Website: lowes
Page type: payment
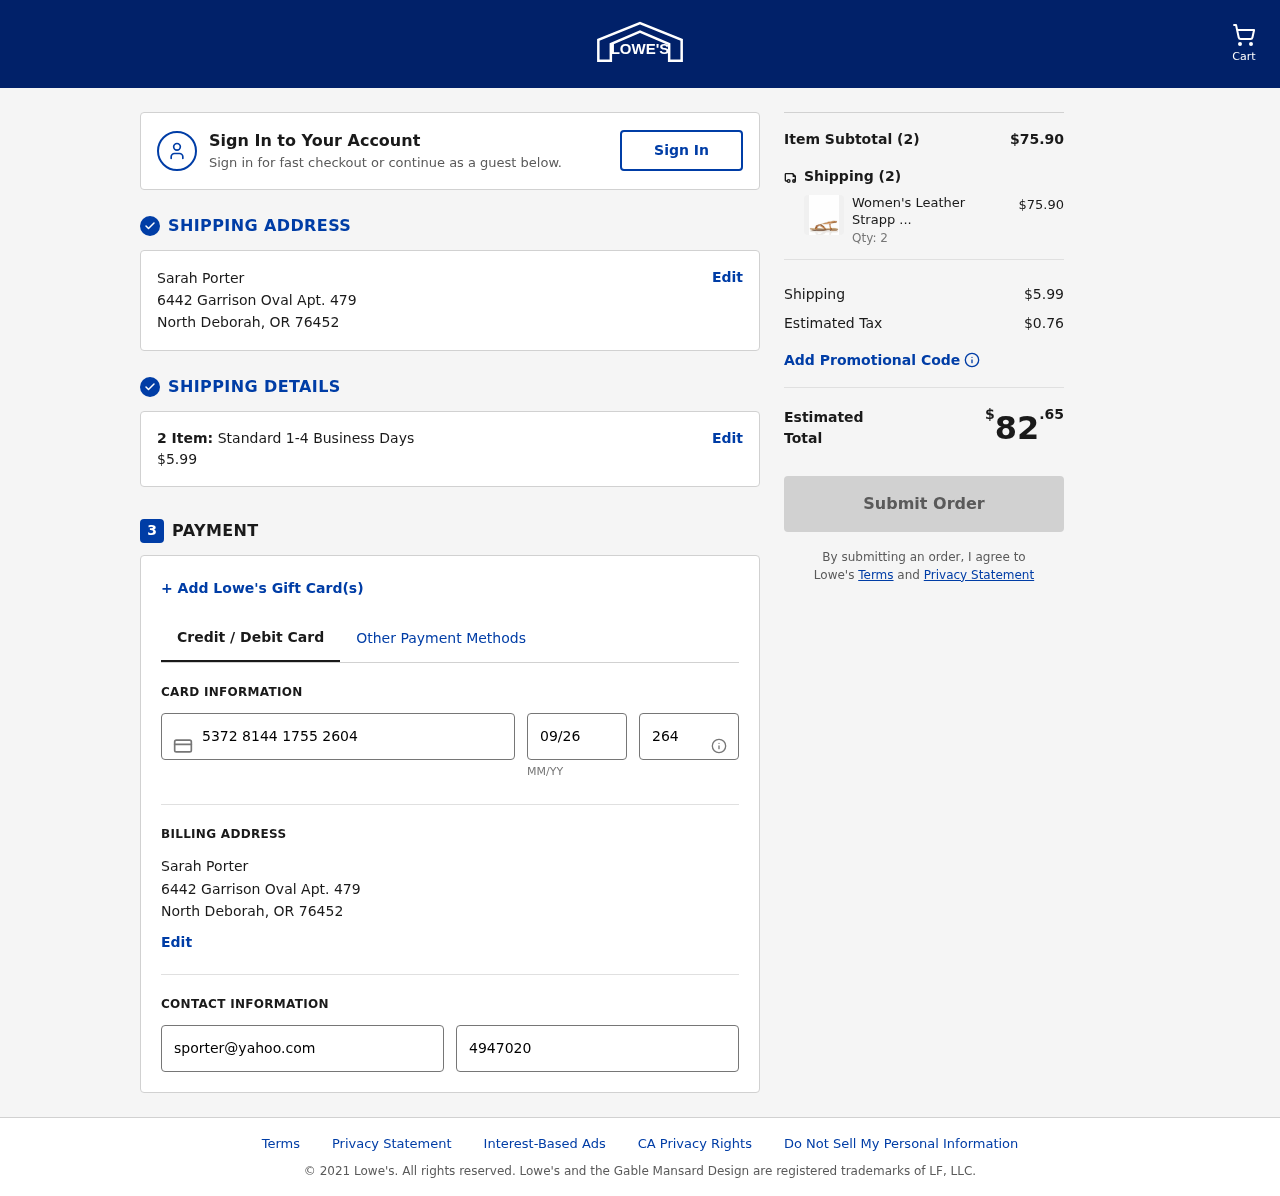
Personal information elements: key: PII_CARD_CVV
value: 264
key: PII_CARD_EXPIRY
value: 09/26
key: PII_CARD_NUMBER
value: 5372 8144 1755 2604
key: PII_CITY
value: North Deborah
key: PII_EMAIL
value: sporter@yahoo.com
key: PII_FULLNAME
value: Sarah Porter
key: PII_PHONE
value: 4947020727
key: PII_POSTCODE
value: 76452
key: PII_STATE_ABBR
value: OR
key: PII_STREET
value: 6442 Garrison Oval Apt. 479
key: PII_FULLNAME2
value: Sarah Porter
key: PII_STREET2
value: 6442 Garrison Oval Apt. 479
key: PII_CITY2
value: North Deborah
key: PII_STATE_ABBR2
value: OR
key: PII_POSTCODE2
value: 76452
Product elements: key: PRODUCT1_NAME
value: Women's Leather Strappy Gladiator Open Toe Sandals, Brown (Dragon Tan), 3
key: PRODUCT1_PRICE
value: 37.95
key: PRODUCT1_QUANTITY
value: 2
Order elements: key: ORDER_NUM_ITEMS
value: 2
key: ORDER_SHIPPING_COST
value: $5.99
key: ORDER_NUM_ITEMS2
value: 2
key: ORDER_SUBTOTAL
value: $75.90
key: ORDER_NUM_ITEMS3
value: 2
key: ORDER_SHIPPING_COST2
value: $5.99
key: ORDER_TAX
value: $0.76
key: ORDER_TOTAL
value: $82.65